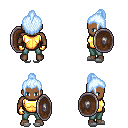
a pixel art fantasy rpg character, male body template, human, dark skin, gold chest armor, teal pants, white cyan short topknot hairstyle, gold gloves, white slippers, shield, four views (front, back, left, right), 2x2 character sprite sheet, small pixel art, hard edges, no anti-aliasing